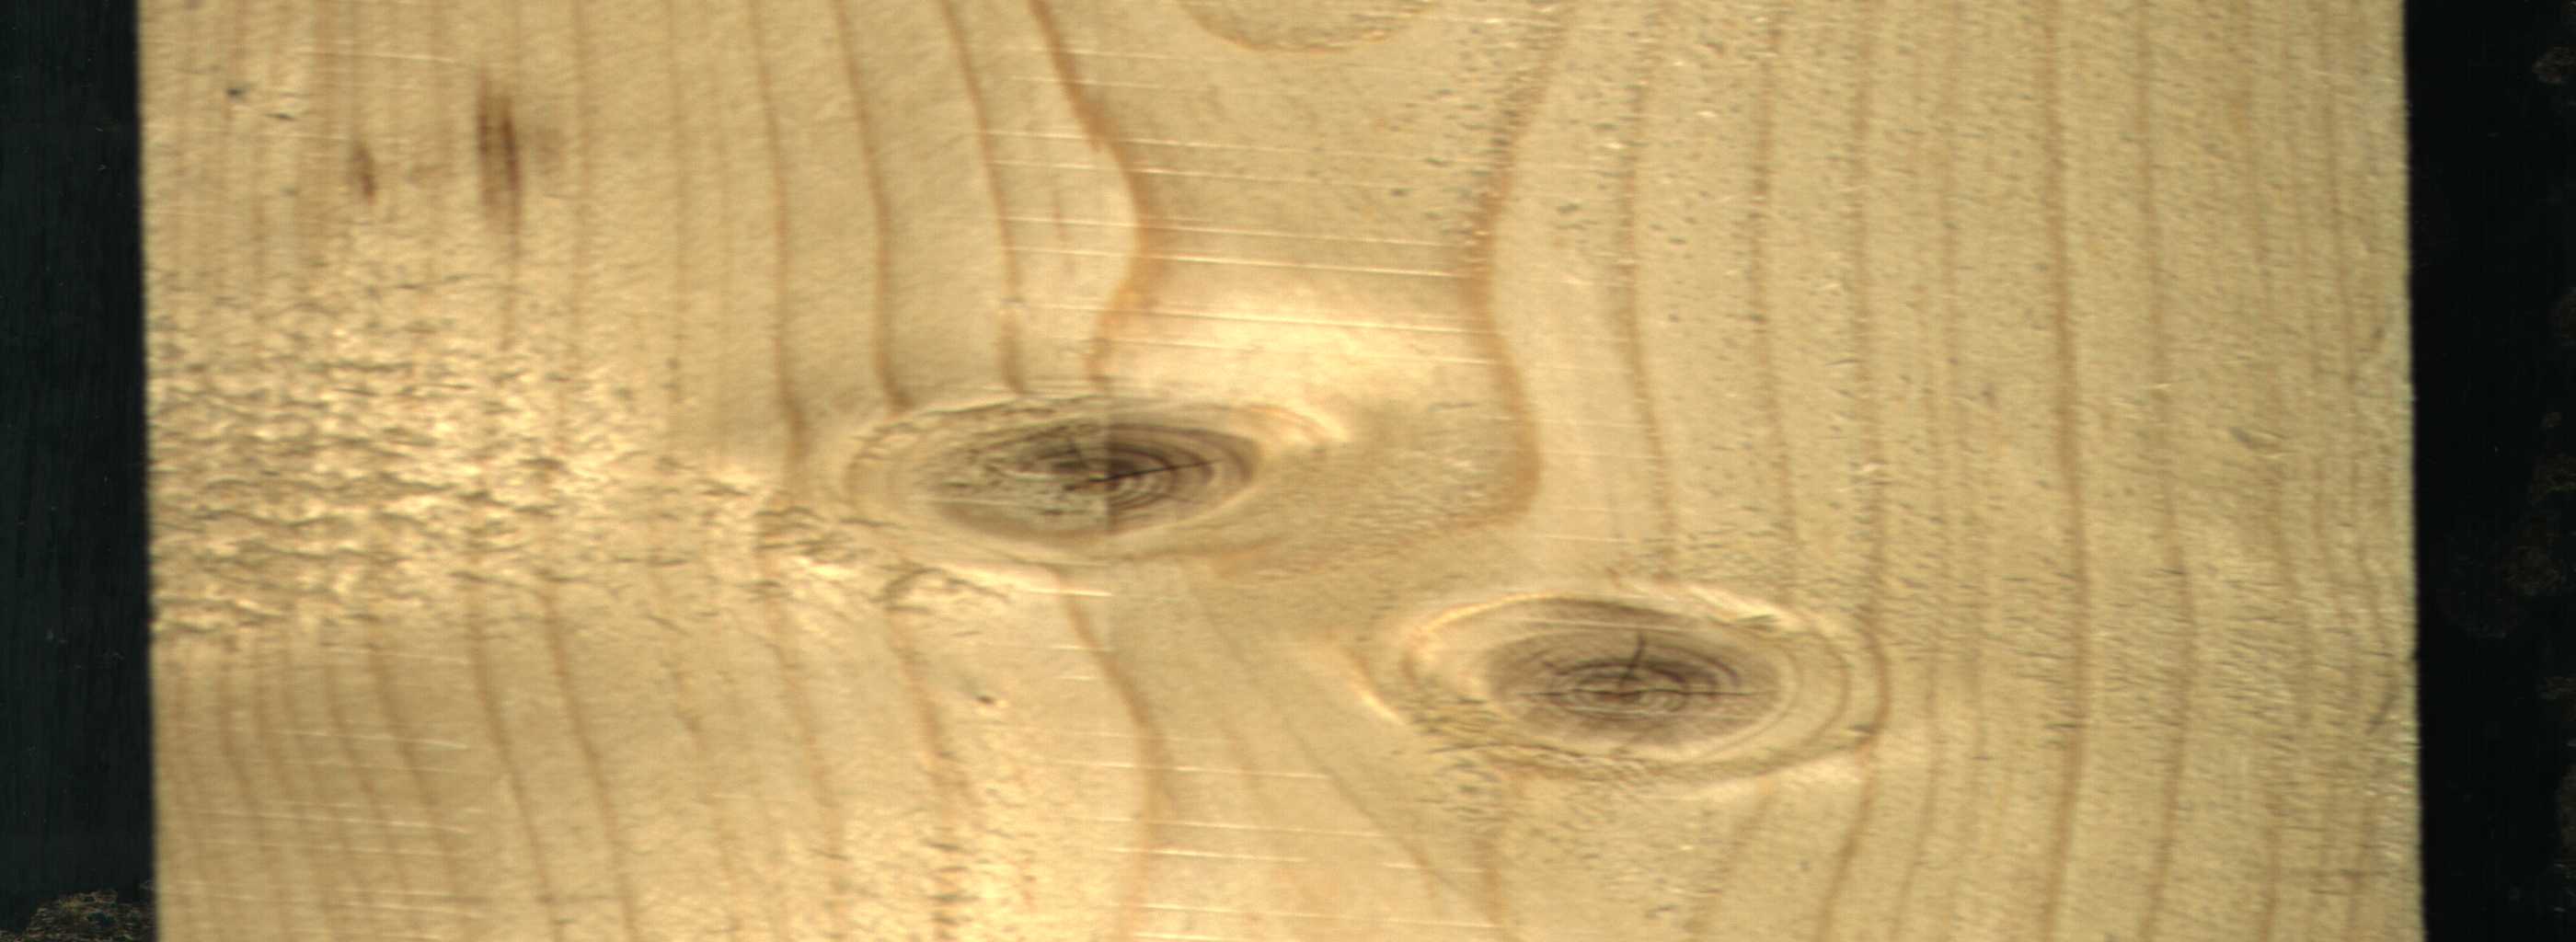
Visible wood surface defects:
knot_with_crack
knot_with_crack